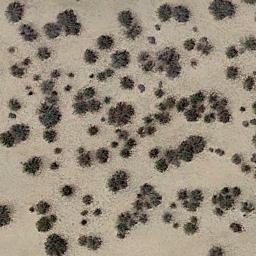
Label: chaparral